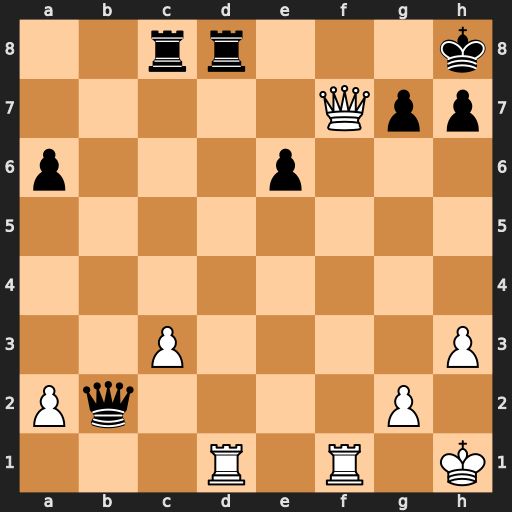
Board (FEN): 2rr3k/5Qpp/p3p3/8/8/2P4P/Pq4P1/3R1R1K
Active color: w
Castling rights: -
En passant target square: -
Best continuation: Rxd8+ Rxd8 Qf8+ Rxf8 Rxf8#